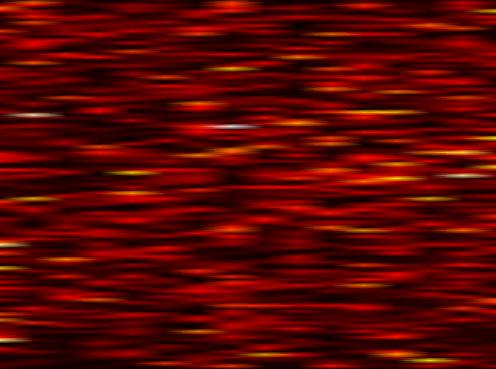
Label: UFMC